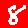
Digit: 8